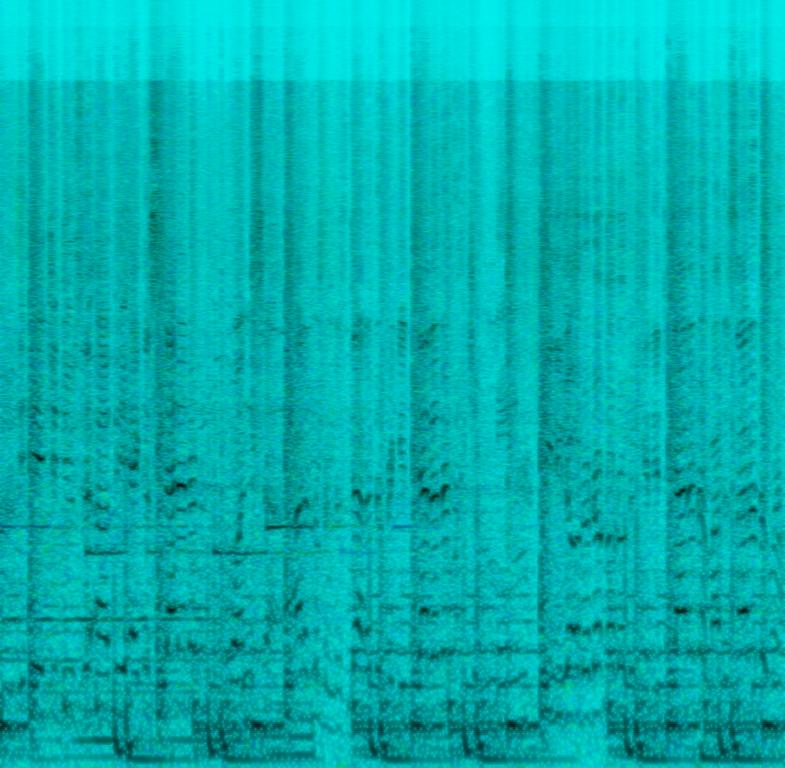
This is an indie rap/hip-hop music piece. There is male voice rapping rapidly over a beat. The beat has a plucked strings sample for the melody. The rhythmic background is a normal tempo hip-hop beat played on the acoustic drums. There is also a speech sample used in the beat. The atmosphere is groovy and crisp. This piece would fit perfectly in the soundtrack of a crime movie/TV series that takes place in the big city. It could also be used in the soundtrack of a crime/shootout video game. It could be playing at sports venues as well.